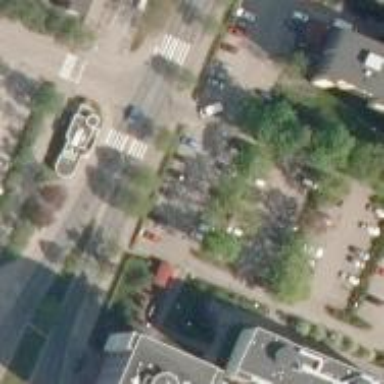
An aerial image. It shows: Uncontrolled crossing with pedestrian island.